Question: We have never experienced this issue in Umbraco 4, but we've got this twice in Umbraco 7.
So we've got a page: www.mywebsite.com/sale
It has been working for a month, then suddenly it shows 404:

(non-ideal)
We could change the template of this document, eg. from SalePage to TextPage, then back to SalePage.
That will temporarily fix it.
But after IIS restart, or after republishing the page, it will show the 404 error again.
For a permanent fix, we have to change the page name, eg. from Sale to Sale1.
Sometimes changing the page name is not an ideal solution at all.
Has anyone experienced this? Or know where to look? May be the database has a corrupted entry somewhere..?
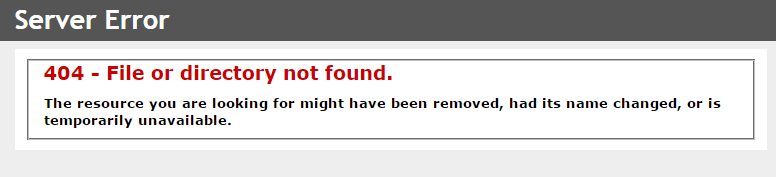
Answer: We found the problem! We have this structure under Content:
- - - - - - -
The problem started when someone created a "home slide" under called "".
So, both Home/sale and Pages/Sale has the same path:
Deleting/renaming Home/sale fixed the problem.